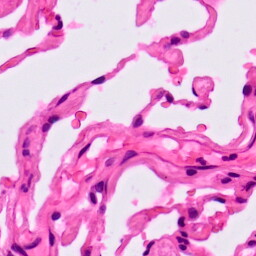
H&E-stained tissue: Lung